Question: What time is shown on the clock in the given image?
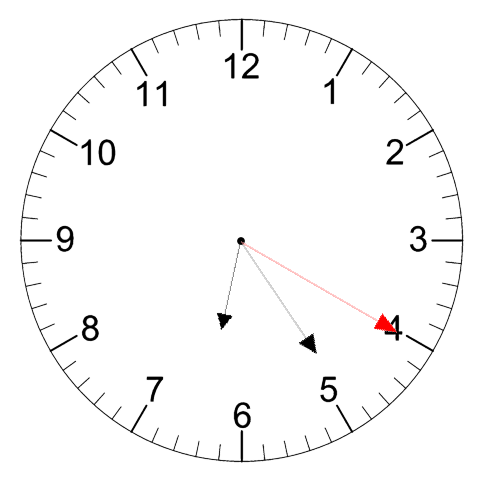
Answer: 06:24:20